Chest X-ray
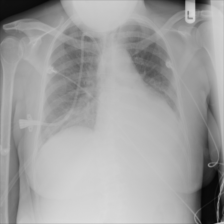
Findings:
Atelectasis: negative
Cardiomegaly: negative
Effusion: negative
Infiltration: positive
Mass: negative
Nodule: negative
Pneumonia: negative
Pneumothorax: negative
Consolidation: negative
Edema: positive
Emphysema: negative
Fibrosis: negative
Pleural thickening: negative
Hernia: negative